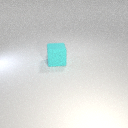
large cyan rubber cube